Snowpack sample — Buffalo Mountain, Silverthorne, Colorado, USA (1/25/25, 10:11 AM MST)
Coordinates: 39.6222, -106.1139
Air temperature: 22 °F
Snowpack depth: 110 cm
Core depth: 10 cm
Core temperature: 46.4 °F
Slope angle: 12°, slope face: 102°
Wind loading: high
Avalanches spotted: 0
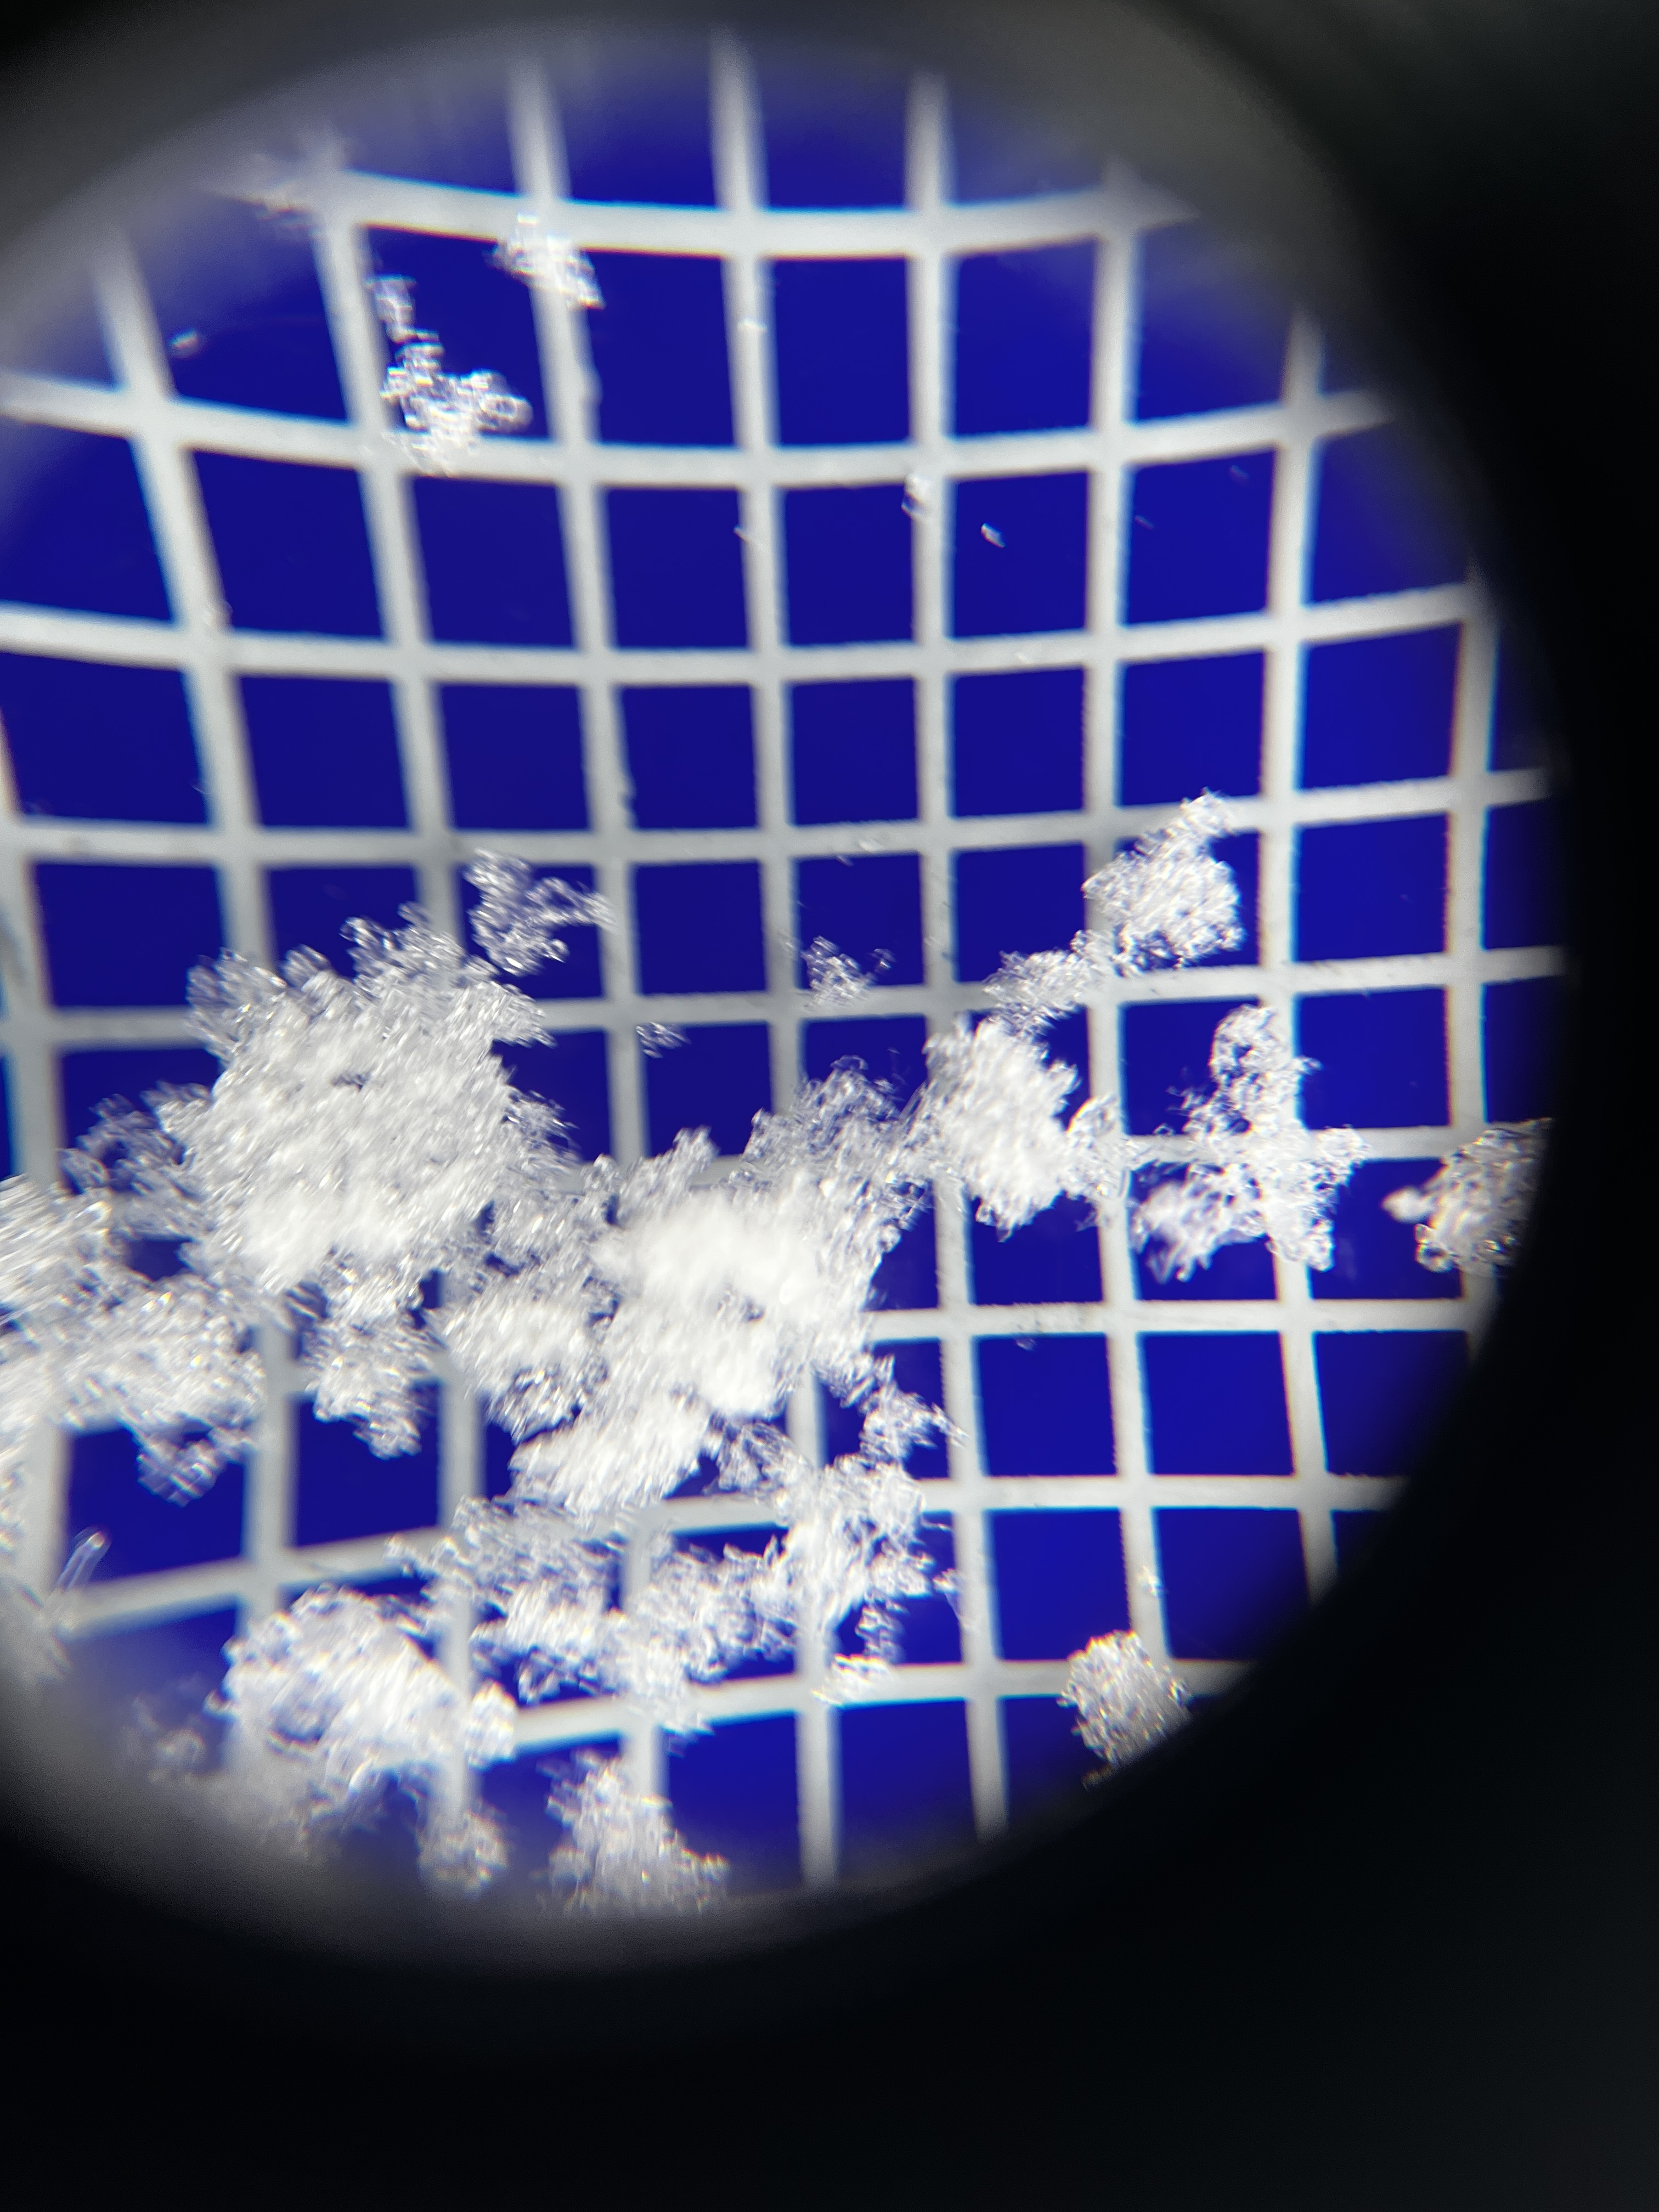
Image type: magnified_profile
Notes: No avalanches nearby, collected on the outskirts of a fire break 15 meters from the treeline, on way to Buffalo and Red Mountain